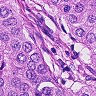
Metastatic tissue present: yes